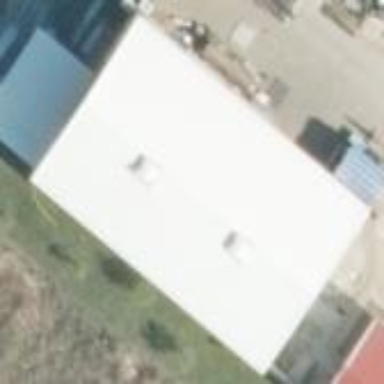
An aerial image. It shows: Commercial building.